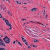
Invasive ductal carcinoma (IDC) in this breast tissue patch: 1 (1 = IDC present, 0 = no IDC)